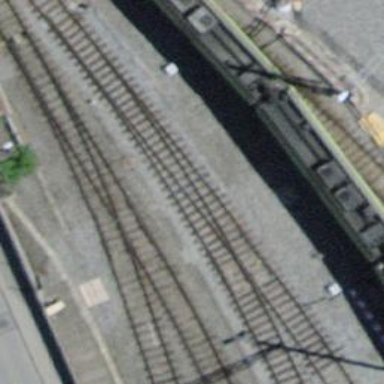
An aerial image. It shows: Yard with single rail track. The railway track is electrified with contact line for service purposes.